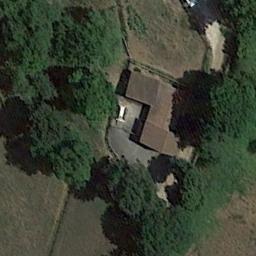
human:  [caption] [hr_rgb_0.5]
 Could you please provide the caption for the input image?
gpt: There are several grey houses and a clearing in a sparse residential area .

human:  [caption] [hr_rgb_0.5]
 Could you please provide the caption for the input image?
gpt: The sparse residential is on the bare land next to some trees .

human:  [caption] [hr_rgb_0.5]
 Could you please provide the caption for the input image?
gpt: The sparse residential  is surrounded by trees .

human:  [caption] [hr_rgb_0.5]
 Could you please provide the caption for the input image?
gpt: A sparse residential area with many green trees and a brown building .

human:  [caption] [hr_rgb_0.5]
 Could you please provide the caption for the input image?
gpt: The road is lined with lush woods  There is a house in the middle of the woods .